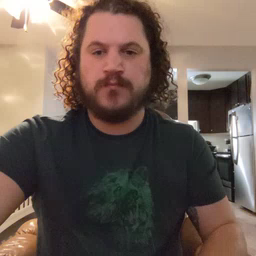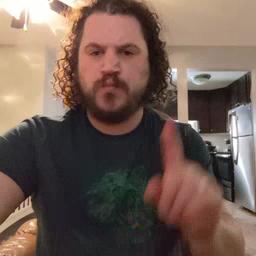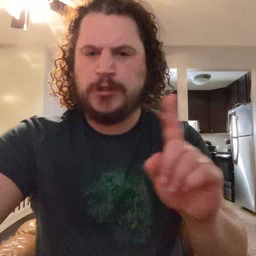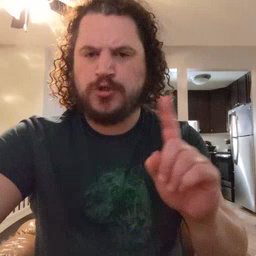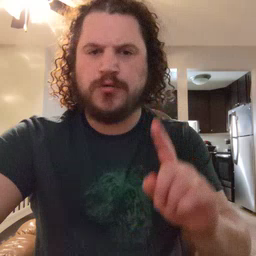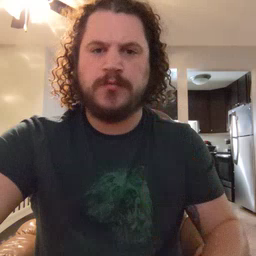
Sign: where